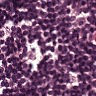
Metastatic tissue present: no